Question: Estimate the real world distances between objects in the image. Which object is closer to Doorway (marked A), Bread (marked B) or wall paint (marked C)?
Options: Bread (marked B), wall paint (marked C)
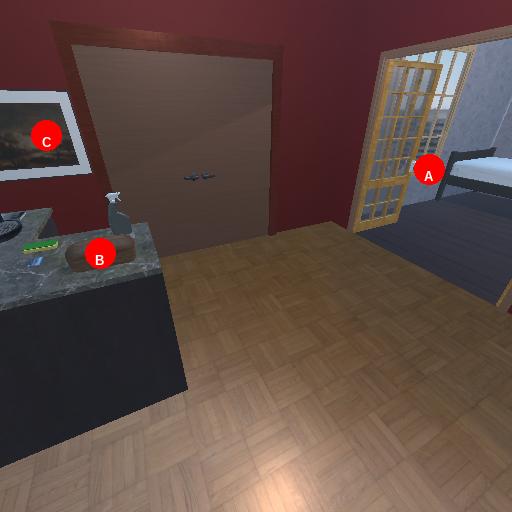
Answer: Bread (marked B)